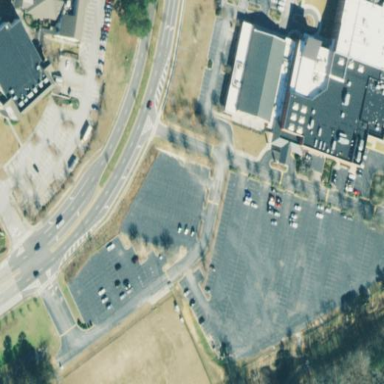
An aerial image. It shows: Parking area with surface parking facilities and park and ride service available.